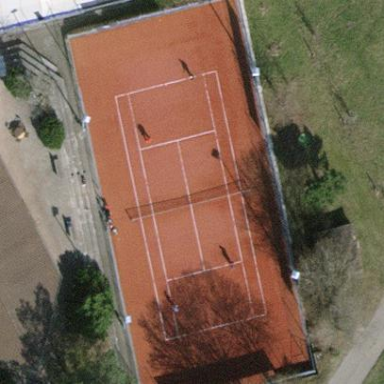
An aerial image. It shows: Tennis court on pitch designated for leisure land.